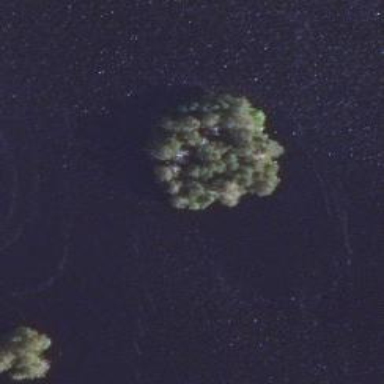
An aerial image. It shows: Islet.